Question: I know this is a broad question but I've failed to find a specific answer and now I feel like I just need to pull the shotgun approach.
I'm trying to load an ember app inside of a rails app. I have ember_controller.rb:
'''
class EmberController < FrontendController
layout 'ember'
def load
end
end
'''
My Rails routes look like this:
'''
MdmFrontEnd::Application.routes.draw do
resources :sessions, only: [:create, :new, :destroy]
match '/signin', to: 'sessions#new'
match '/signout', to: 'sessions#destroy', via: :delete
match '*path' => 'ember#load'
root to: 'ember#load' #makes the root of the app, the ember root.
end
'''
My rails layout looks like this:
'''
!!! 5
%html
%head
%meta{charset:"utf-8"}
%title= t("layouts.mobile_manager")
%meta{name:"viewport", content:"width=device-width, initial-scale=1, maximum-scale=1, user-scalable=0" }
%link{rel: "icon", type:"image/png", href:"/assets/favicon_16x16.png"}
= javascript_include_tag "i18n"
:javascript
window.locale = "<%= I18n.locale %>";
= stylesheet_link_tag 'application', media: 'all'
= csrf_meta_tags
<!--[if lt IE 9]>
<script src="http://html5shim.googlecode.com/svn/trunk/html5.js"></script>
<![endif]-->
-if Rails.env.production?
:javascript
var _gaq = _gaq || [];
_gaq.push(['_setAccount', 'UA-33246783-1']);
_gaq.push(['_trackPageview']);
(function() {
var ga = document.createElement('script'); ga.type = 'text/javascript'; ga.async = true;
ga.src = ('https:' == document.location.protocol ? 'https://ssl' : 'http://www') + '.google-analytics.com/ga.js';
var s = document.getElementsByTagName('script')[0]; s.parentNode.insertBefore(ga, s);
})();
= render 'shared/js_constants'
= javascript_include_tag 'app_ember'
%body
'''
I'm initializing a new ember app in app_ember.coffee with the following:
'''
#= require jquery
#= require jquery_ujs
#= require handlebars
#= require ember
#= require_self
#= require_tree ./app/routes
#= require_tree ./app/controllers
#= require_tree ./app/models
#= require_tree ./app/templates
#= require_tree ./app/views
window.Mdm = Ember.Application.createWithMixins
LOG_TRANSITIONS: true
ajax: ->
$.ajax.apply(this, arguments)
getUrl: (path) ->
"/#{path}"
'''
Then I have my templates, application.hbs and index.hbs, with an {{outlet}} inside of application.
But when I try and render the root, I just get a blank screen.
I know it's seeing the templates though because in the console when I run Ember.TEMPLATES it lists out each of the template objects.
I feel like its a problem b/t rails and ember but I don't know.
Thanks for any ideas!
Edit:: My Console

As you can see, it is loading my template objects, but then it also says that it could not find application or index template. My templates directory is named and and located like the other directories - models, controllers, etc.
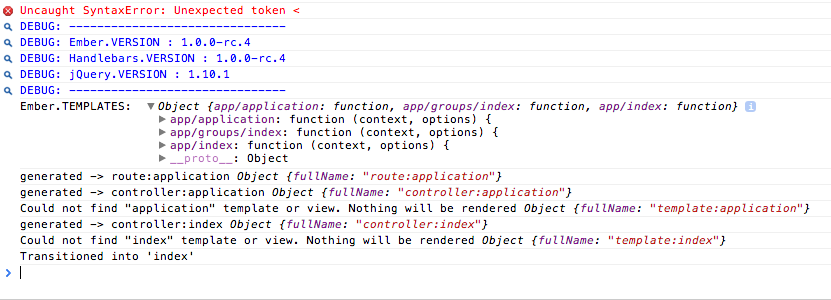
Answer: There is a lot going on here, hard to say for sure. Some things to consider
1. If your ember app has started properly you should see some console.log output. That would include DEBUG info from ember re: what versions have loaded. If you don't see that, something is wrong with your environment.
2. Since you have set LOG_TRANSITION: true, you should see console.log messages like: Transitioned into 'post.index' as the router transitions to the current route. If you don't see any of those messages in console when page loads, the app is not booting correctly.
3. Often when I have this kind of issue it's because my naming conventions don't match what ember is expecting. As a result, my code is ignored and ember is working with generated defaults. To see what's going on under the hood, set two more properties when creating your application:
-
'''
LOG_ACTIVE_GENERATION: true,
LOG_VIEW_LOOKUPS: true
'''
With this in place, you should see console.log output whenever ember generates a Route/Controller or renders a view. With all this in place, your console.log should look something like this:
'''
DEBUG: -------------------------------
DEBUG: Ember.VERSION : 1.0.0-rc.4
DEBUG: Handlebars.VERSION : 1.0.0-rc.4
DEBUG: jQuery.VERSION : 1.8.3
DEBUG: -------------------------------
generated -> route:post.index Object {fullName: "route:post.index"}
Rendering application with <App.ApplicationView:ember785> Object {fullName: "view:application"}
Rendering post with <App.PostView:ember789> Object {fullName: "view:post"}
generated -> controller:post.index Object {fullName: "controller:post.index"}
Rendering post.index with default view <Ember._MetamorphView:ember796> Object {fullName: "view:post.index"}
Transitioned into 'post.index'
'''
Here you can see what classes are being generated, which templates are rendering and what view classes are being used.